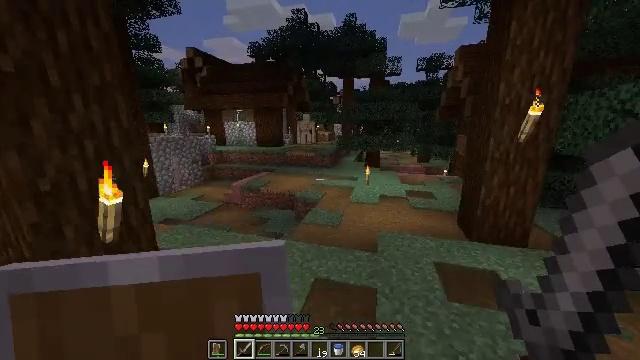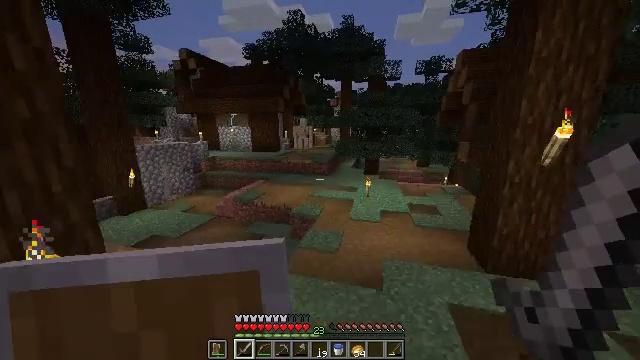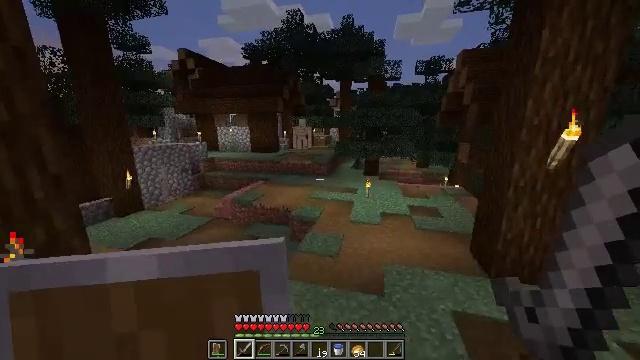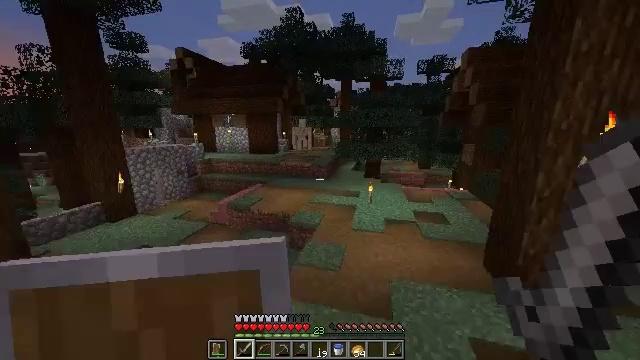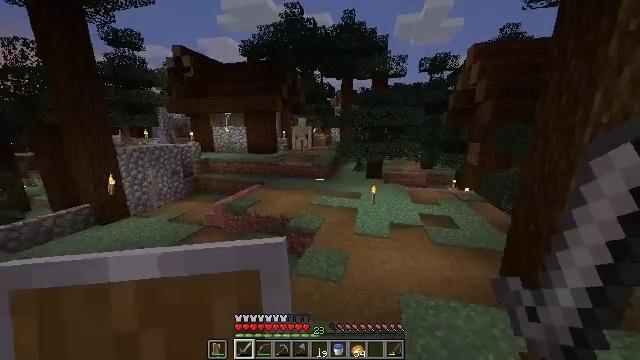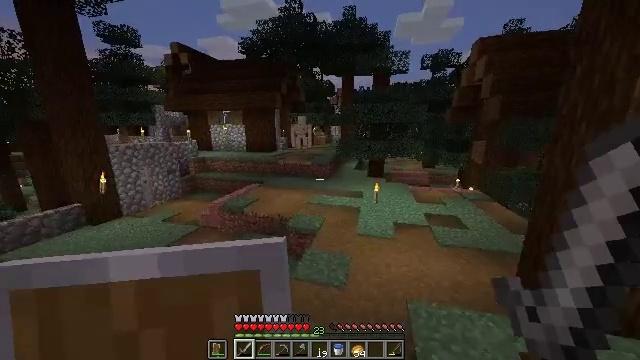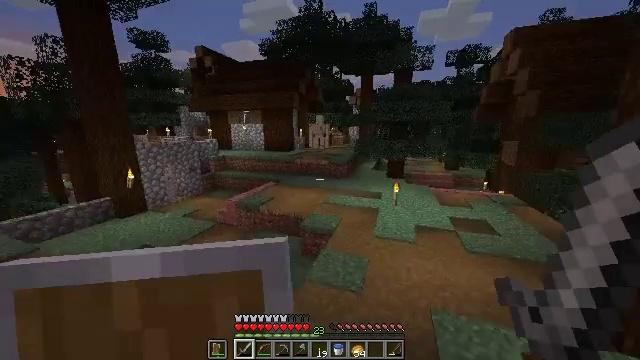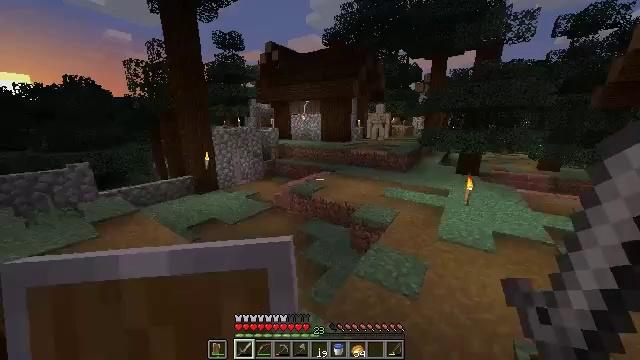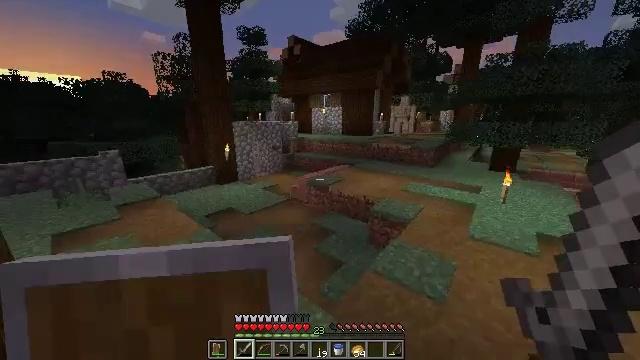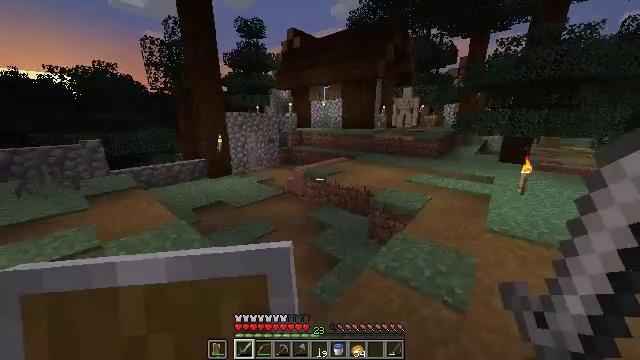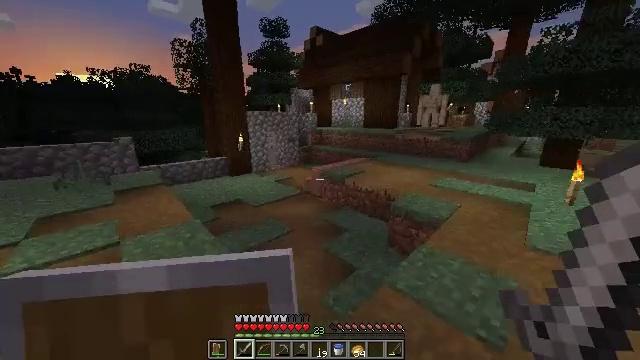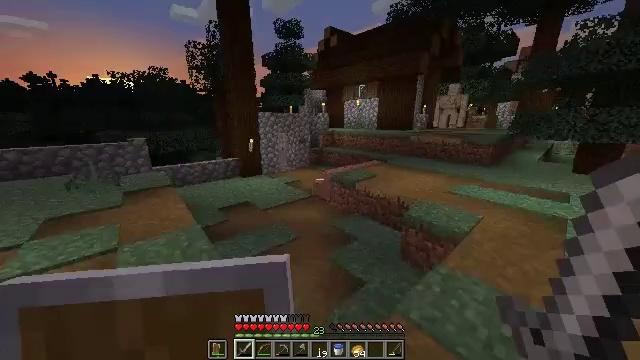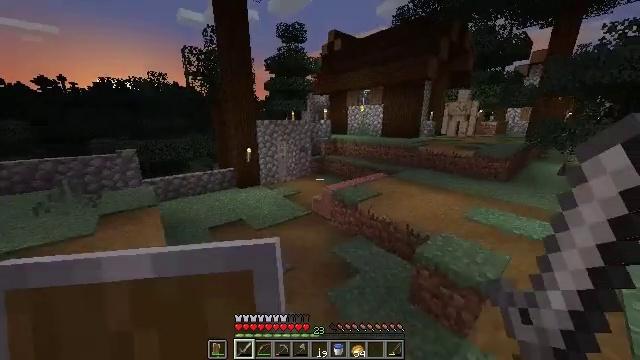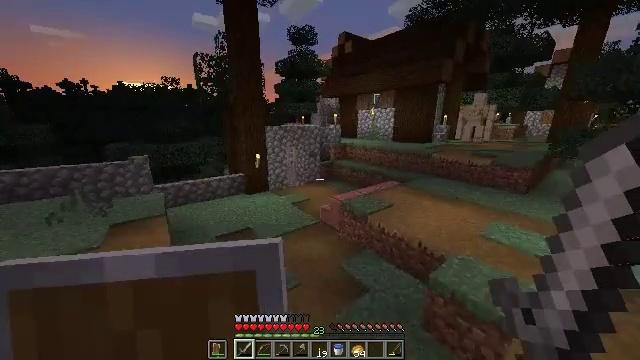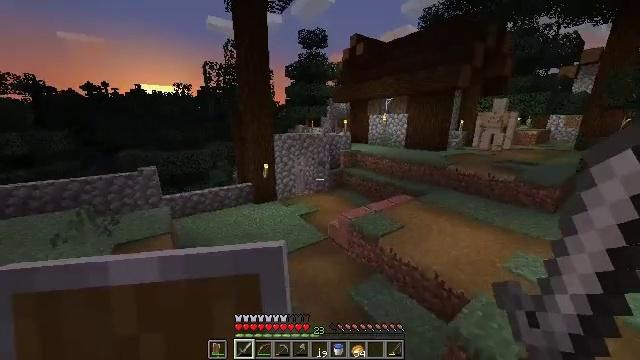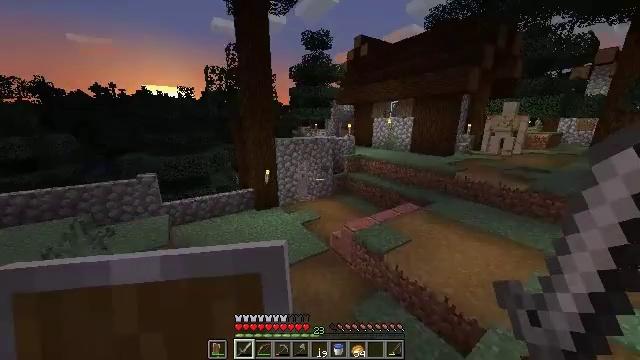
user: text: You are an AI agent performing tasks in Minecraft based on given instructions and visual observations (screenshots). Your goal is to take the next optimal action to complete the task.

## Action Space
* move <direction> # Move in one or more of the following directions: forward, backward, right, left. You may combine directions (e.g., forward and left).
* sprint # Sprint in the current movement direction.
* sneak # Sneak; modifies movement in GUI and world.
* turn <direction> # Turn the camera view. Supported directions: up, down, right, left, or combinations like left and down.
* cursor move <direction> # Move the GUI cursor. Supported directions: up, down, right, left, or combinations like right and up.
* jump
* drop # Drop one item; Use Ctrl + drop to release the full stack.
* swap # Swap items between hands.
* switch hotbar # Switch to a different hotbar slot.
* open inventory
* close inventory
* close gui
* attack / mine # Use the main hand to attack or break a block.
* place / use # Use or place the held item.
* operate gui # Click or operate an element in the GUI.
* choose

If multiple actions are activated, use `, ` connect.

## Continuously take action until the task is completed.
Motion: motion action
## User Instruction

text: Mine the sugar cane near rivers.
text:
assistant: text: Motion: move forward
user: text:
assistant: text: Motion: move forward
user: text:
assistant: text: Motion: move forward
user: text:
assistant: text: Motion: move forward
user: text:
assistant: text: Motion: move forward
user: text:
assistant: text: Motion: move forward, turn left
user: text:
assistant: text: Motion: move forward, turn left and down
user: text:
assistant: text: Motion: move forward, turn left
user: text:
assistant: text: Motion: move forward
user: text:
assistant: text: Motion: move forward, turn left
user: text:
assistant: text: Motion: move forward, turn left
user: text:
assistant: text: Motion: move forward, turn left, jump
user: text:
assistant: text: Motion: move forward, turn left, jump
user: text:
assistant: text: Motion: move forward, turn left, jump
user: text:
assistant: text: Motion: move forward, turn left
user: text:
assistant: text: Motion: move forward, turn left
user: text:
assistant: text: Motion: move forward, turn left
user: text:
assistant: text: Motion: move forward
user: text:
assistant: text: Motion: move forward
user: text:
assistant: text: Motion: move forward
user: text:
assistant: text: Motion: move forward
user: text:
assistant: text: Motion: move forward
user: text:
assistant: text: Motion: move forward
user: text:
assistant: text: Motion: move forward
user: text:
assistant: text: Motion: move forward, turn right
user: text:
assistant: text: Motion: move forward
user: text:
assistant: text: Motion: move forward, turn right and up, jump
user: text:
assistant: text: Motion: move forward, turn right, jump
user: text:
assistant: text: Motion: move forward, turn right, jump
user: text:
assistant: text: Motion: move forward, turn right, jump